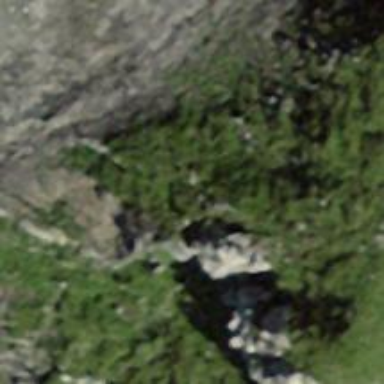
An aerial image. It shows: Cliff in nature.